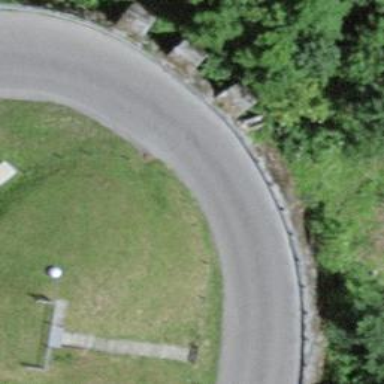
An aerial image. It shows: Retaining wall.